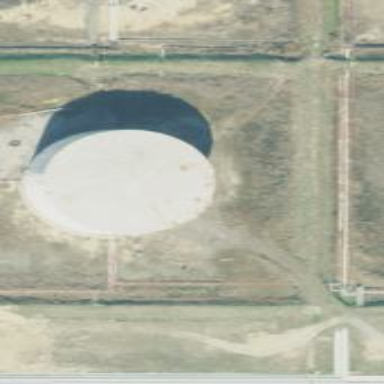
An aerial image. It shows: Storage tank building.